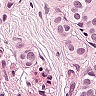
Metastatic tissue present: yes